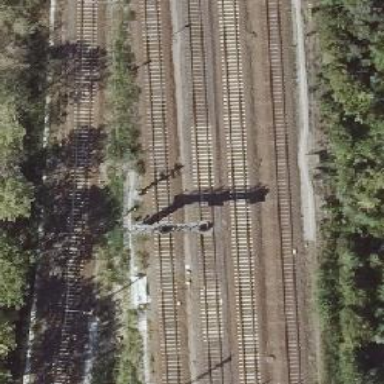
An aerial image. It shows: Railway signal.